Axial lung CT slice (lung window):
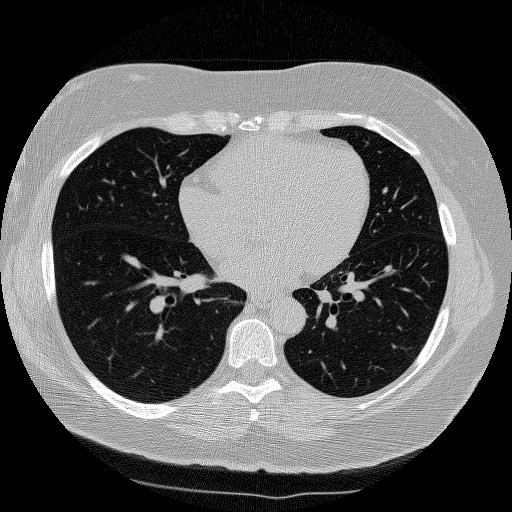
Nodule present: no